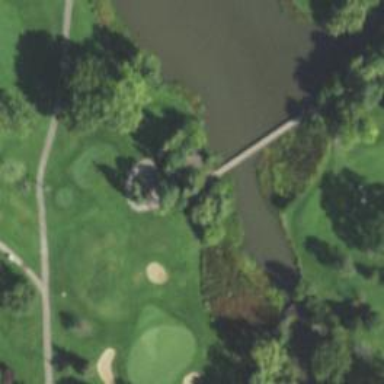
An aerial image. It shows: Picturesque scene of golf course with lateral water hazard.